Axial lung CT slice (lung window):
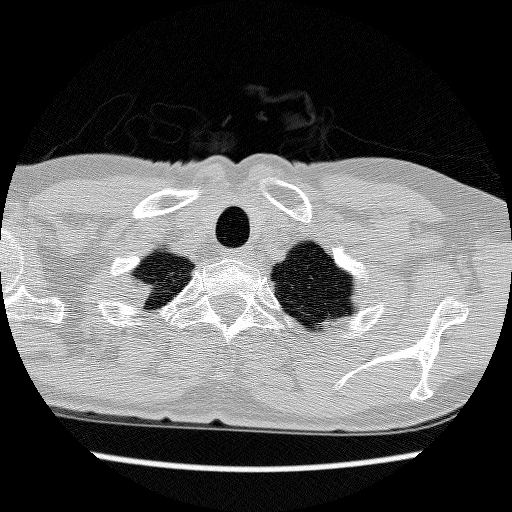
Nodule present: no